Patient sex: F
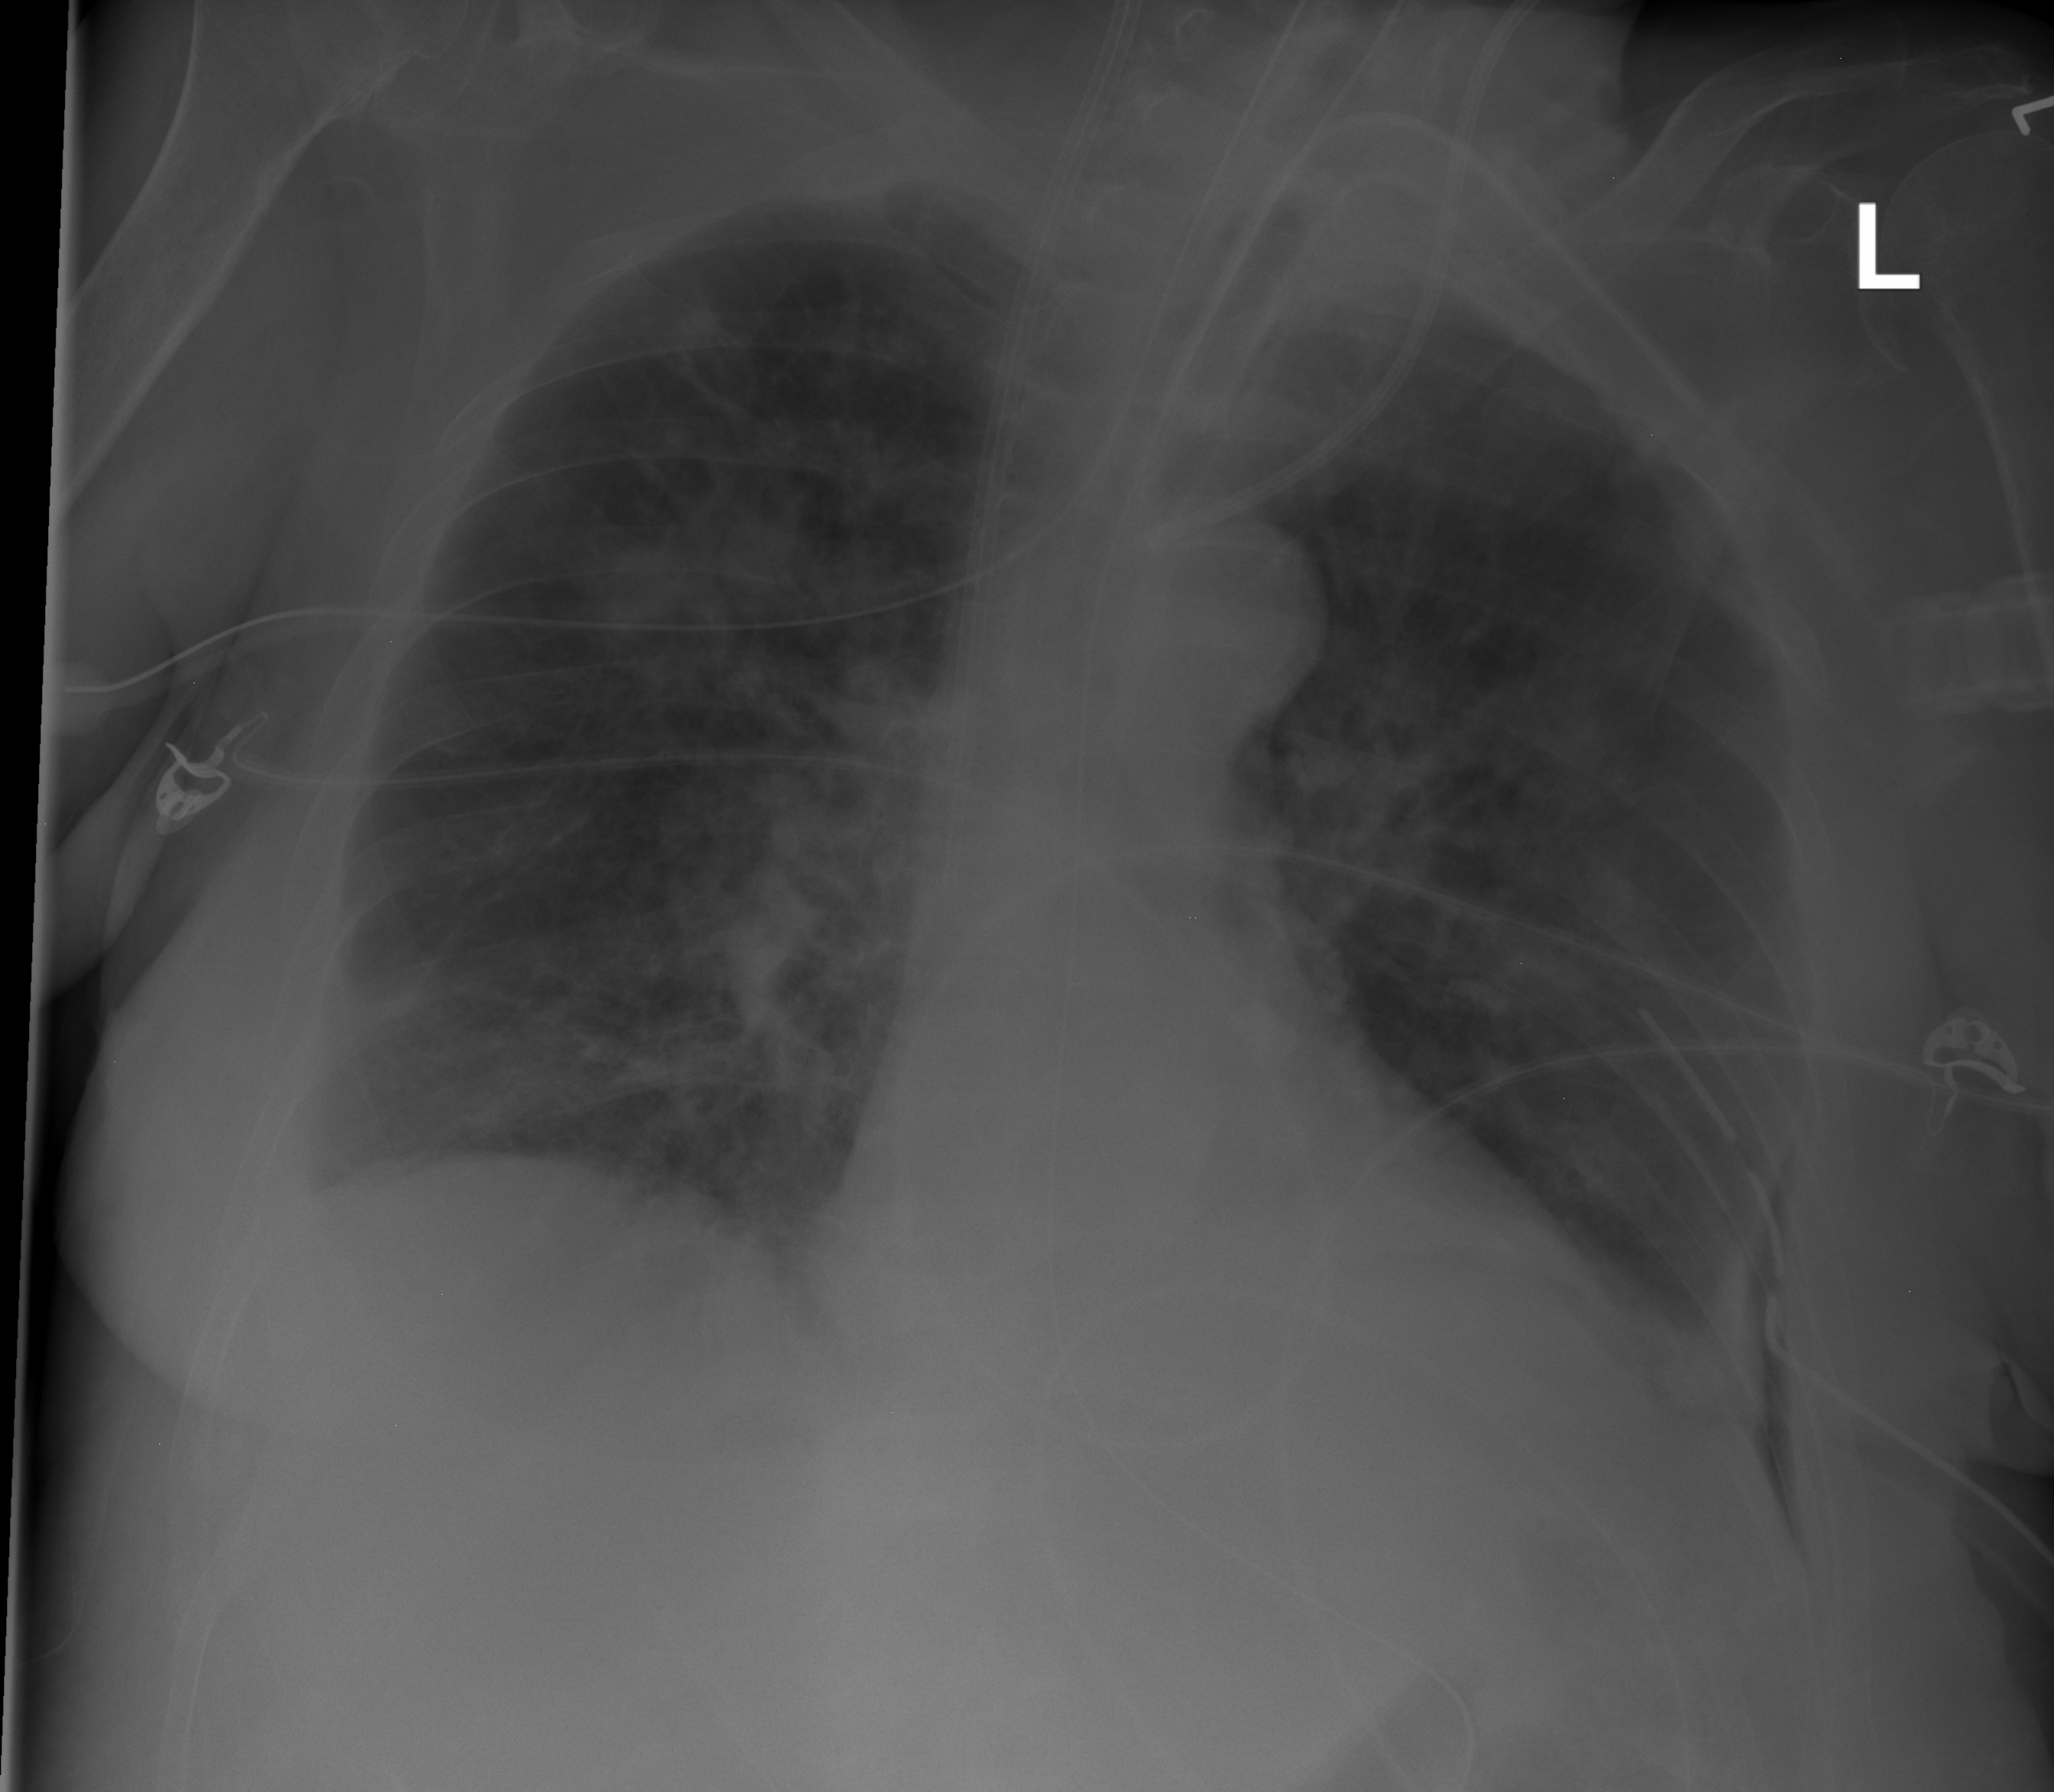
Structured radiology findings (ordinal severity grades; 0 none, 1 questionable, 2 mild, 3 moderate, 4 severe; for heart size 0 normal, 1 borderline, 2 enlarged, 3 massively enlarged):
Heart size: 1
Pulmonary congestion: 0
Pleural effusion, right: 0
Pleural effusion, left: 0
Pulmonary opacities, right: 3
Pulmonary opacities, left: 2
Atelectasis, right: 0
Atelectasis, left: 0